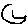
Label: moon